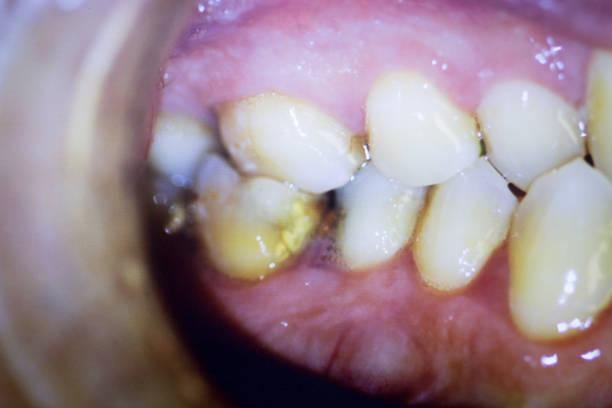
Condition: Calculus